Platform: macOS
Application: Chrome
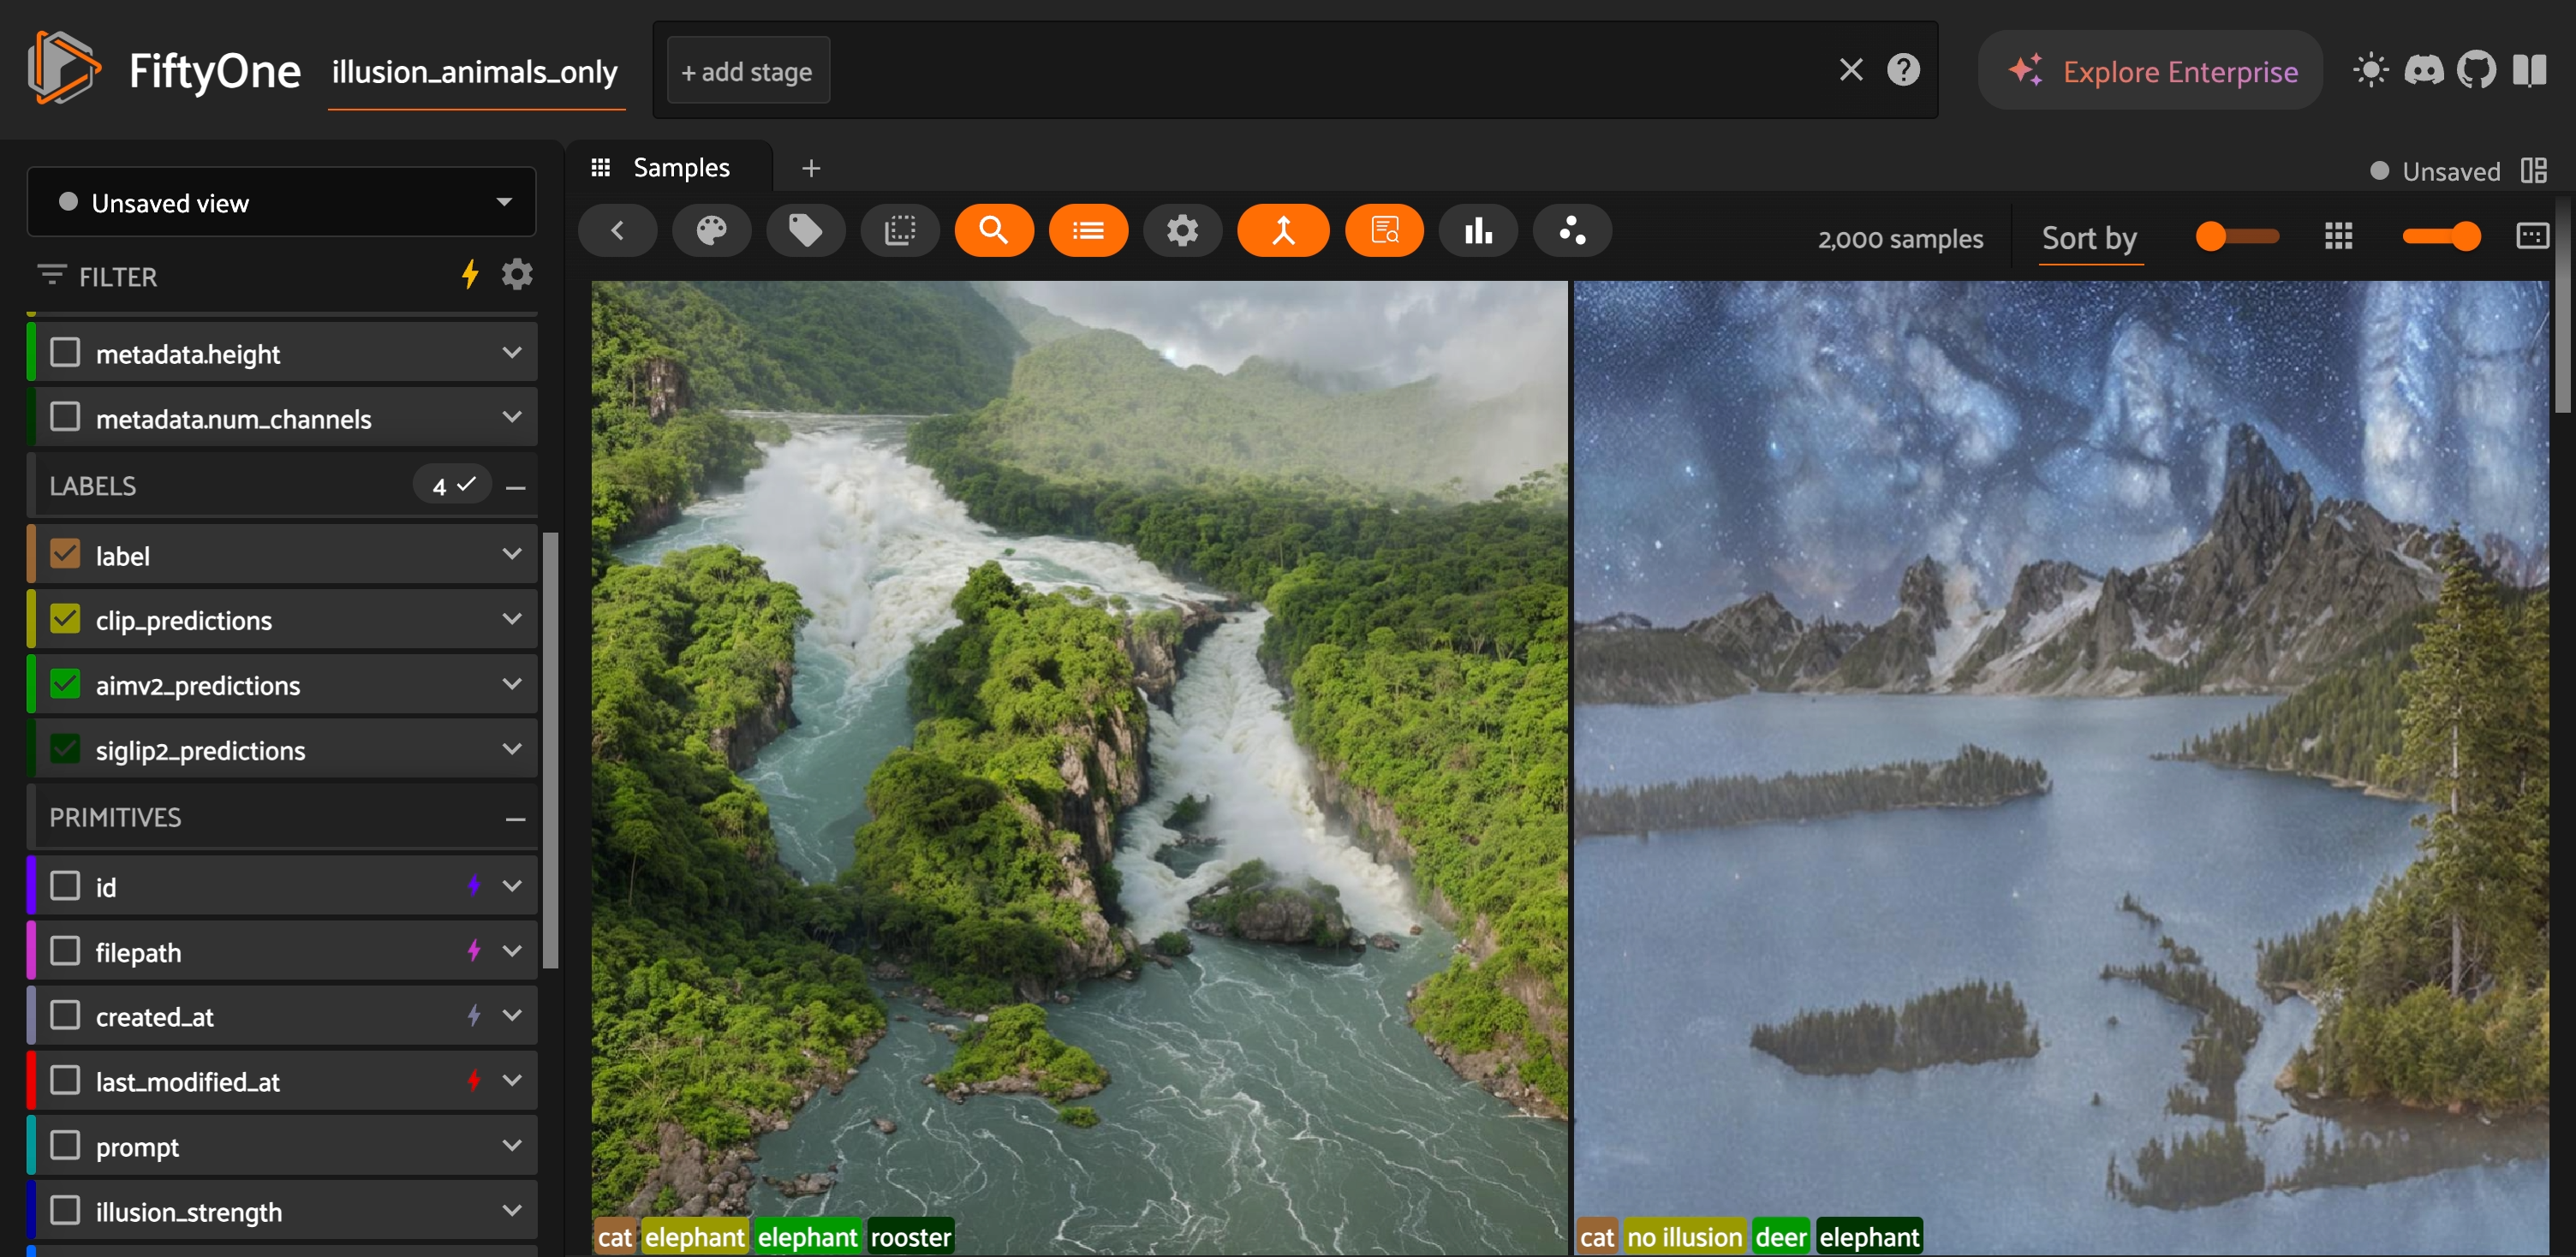
task_description: Display the prompt field on samples in the samples panel
action_type: click
element_info: Checkbox
steps_since_start: 1